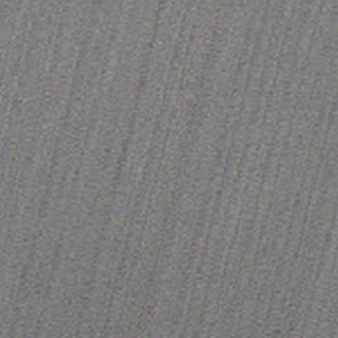
Label: other